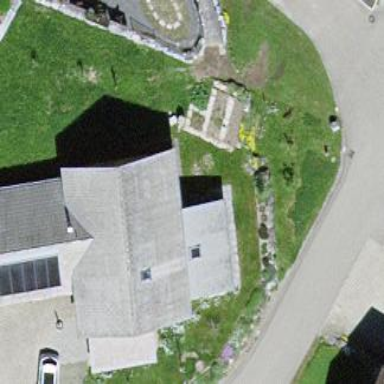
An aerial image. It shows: Detached building with gabled roof.